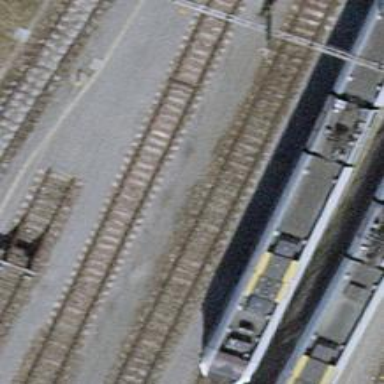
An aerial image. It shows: Single-track electrified railway yard with contact line electrification.